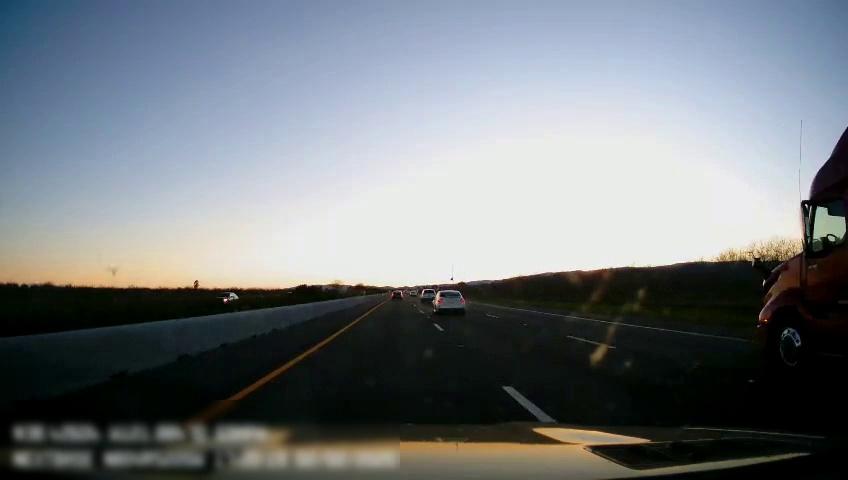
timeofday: Day
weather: Sunny
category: Drivable Space
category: Vehicles | Car
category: Vehicles | Truck
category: Vehicles | SUV
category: Vehicles | Car
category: Vehicles | SUV
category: Lanes | Current Lane
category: Lanes | Current Lane
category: Lanes | Alternate Lane
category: Lanes | Alternate Lane